Question: I cannot find a way to set the height of a 'NSProgressIndicator' programmatically.
My try so far:
'''
NSProgressIndicator *ind = [[NSProgressIndicator alloc] init];
[ind setStyle: NSProgressIndicatorBarStyle];
// Height does not change height of the actual indicator
[ind setFrame: NSMakeRect(0, 0, 100, 50)];
[ind setBounds: NSMakeRect(0, 0, 100, 50)];
//[ind setControlSize: 0]; does only make it smaller, not bigger
[view addSubview: ind];
'''
I found 'NSProgressIndicatorBarStyle' enumeration in the documentation, but I couldn't find a method to specify the thickness.
Here a screenshot describing my problem: (layer has a background of red for better understanding):

This also occurs when using the 'NSButton' class. Is there a workaround for this?
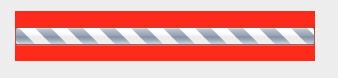
Answer: in iOS You can't change the progress indicator height just changing its frame, due to framework restrictions. However you should be able to achieve the same result, playing with transform
'''
_indicator.transform = CGAffineTransformMakeScale(1.0f, 0.6f);
'''
EDIT: I just tried on Mac OS X
'''
_indicator.layer.transform = CATransform3DMakeScale(1.0f, 0.6f, 0.0f);
'''
and it doesn't work, so it is not like iOS, likely because of how it is implemented on Cocoa (like Ken suggested).
The only way I managed to change the height is using 'controlSize', but I don't think it will suit your needs (since it doesn't allow you to specify points).
'''
[_indicator setControlSize:NSMiniControlSize]; // or NSSmallControlSize
'''
You should be able to use an arbitrary frame by subclassing 'NSProgressIndicator', and overriding 'drawRect', at this point my recommendation would be to look around to find something that can be extended for your use, like this one
<URL>